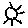
Label: sun